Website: walmart
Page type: address-validator
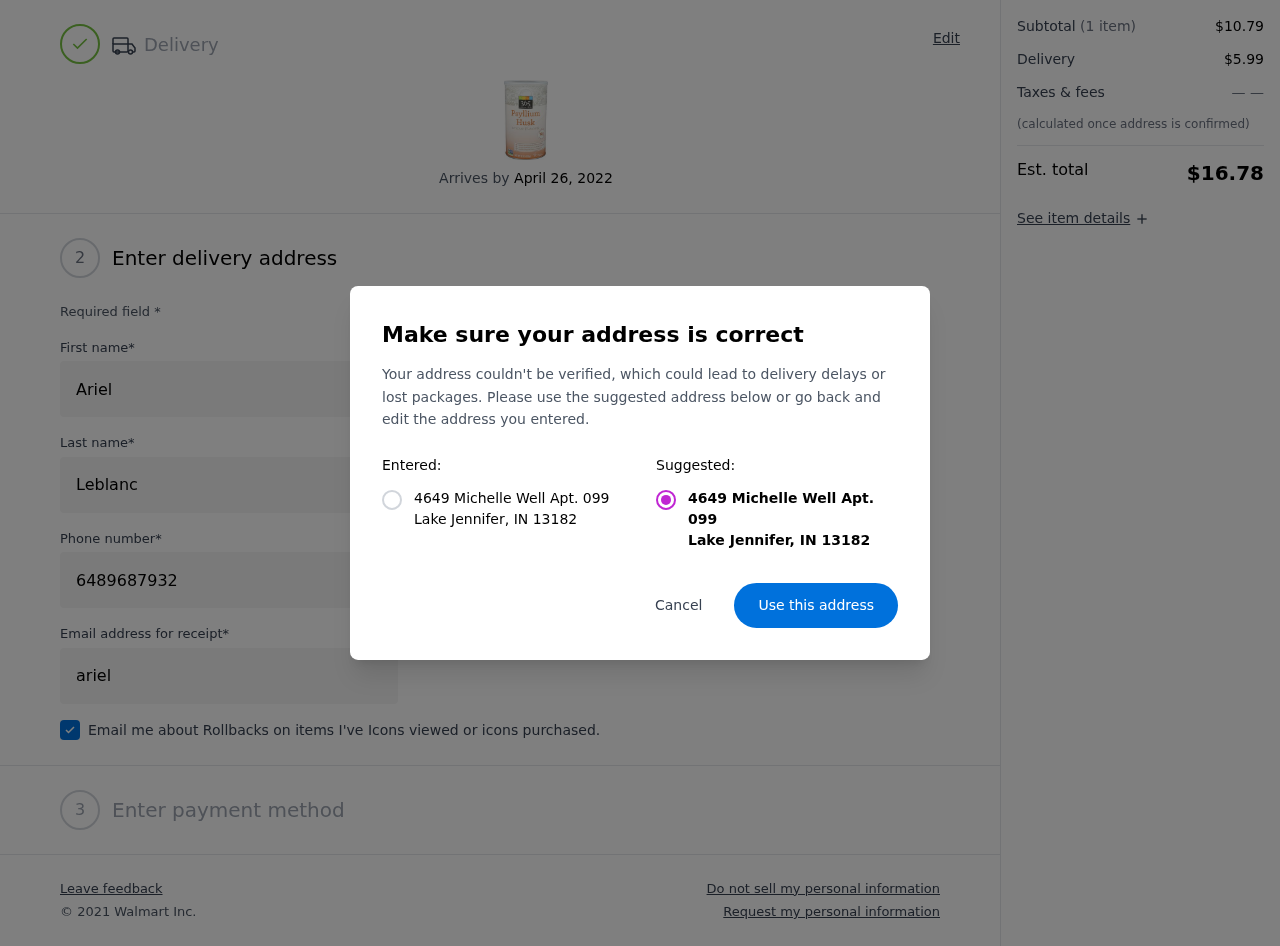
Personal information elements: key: PII_CITY
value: Lake Jennifer
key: PII_POSTCODE
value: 13182
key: PII_STATE_ABBR
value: IN
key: PII_STREET
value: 4649 Michelle Well Apt. 099
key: PII_FIRSTNAME
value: Ariel
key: PII_LASTNAME
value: Leblanc
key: PII_STREET2
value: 0771 Newton Burgs
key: PII_PHONE
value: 6489687932
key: PII_EMAIL
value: ariel_leblanc@yahoo.com
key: PII_STATE_ABBR2
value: IN
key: PII_POSTCODE_FULL
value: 13182
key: PII_POSTCODE_NUMERIC
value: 13182
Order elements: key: ORDER_DELIVERY_DATE
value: April 26, 2022
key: ORDER_SUBTOTAL
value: $10.79
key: ORDER_SHIPPING_COST
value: $5.99
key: ORDER_TOTAL
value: $16.78